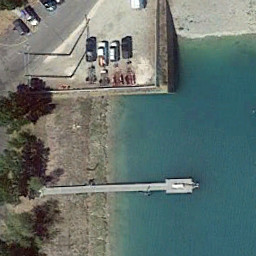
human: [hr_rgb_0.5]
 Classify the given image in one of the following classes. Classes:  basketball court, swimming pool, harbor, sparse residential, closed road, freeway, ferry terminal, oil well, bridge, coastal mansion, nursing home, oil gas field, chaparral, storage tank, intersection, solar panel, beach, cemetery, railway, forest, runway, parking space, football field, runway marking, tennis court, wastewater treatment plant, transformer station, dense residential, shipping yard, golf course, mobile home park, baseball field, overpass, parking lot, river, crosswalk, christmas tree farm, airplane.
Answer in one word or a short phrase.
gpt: ferry terminal